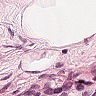
Metastatic tissue present: no